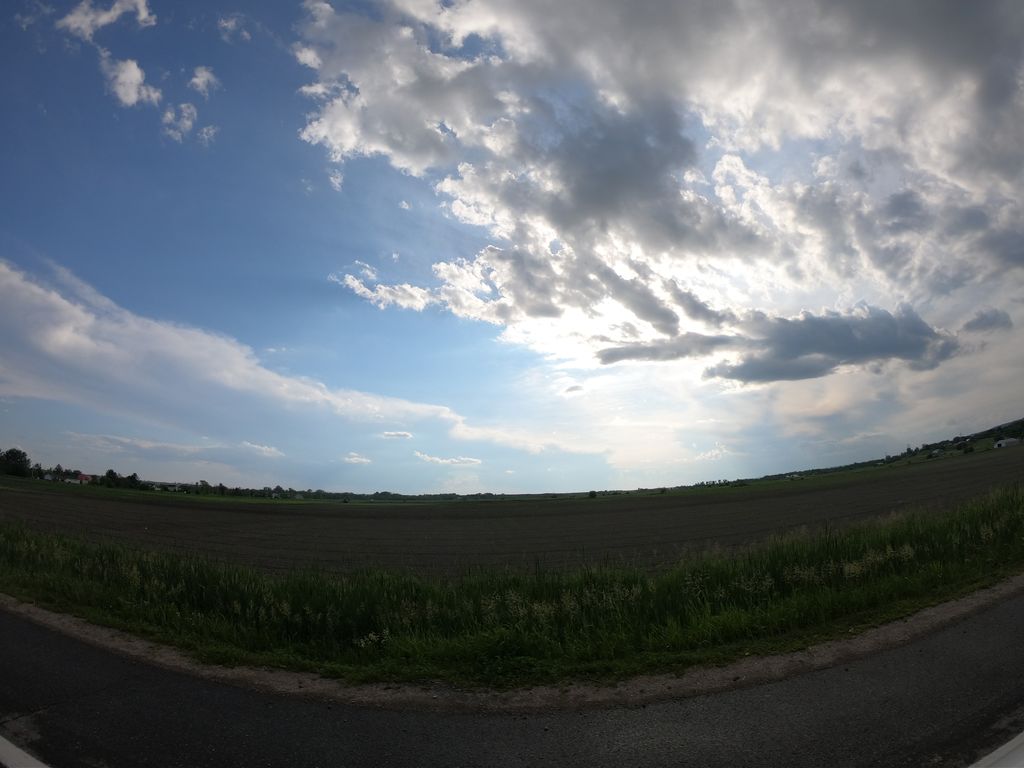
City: ottawa-gatineau